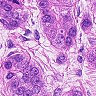
Metastatic tissue present: yes